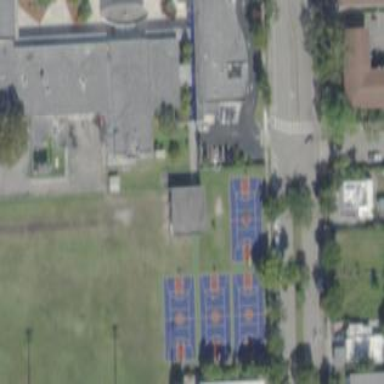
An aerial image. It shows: Basketball court in the leisure land pitch.